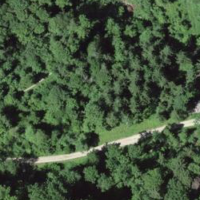
EUNIS habitat code: 44
Species observed at this site:
Silene dioica